三年级 · 算术
看图计算。

$\frac{3}{6}-\frac{1}{6}=$
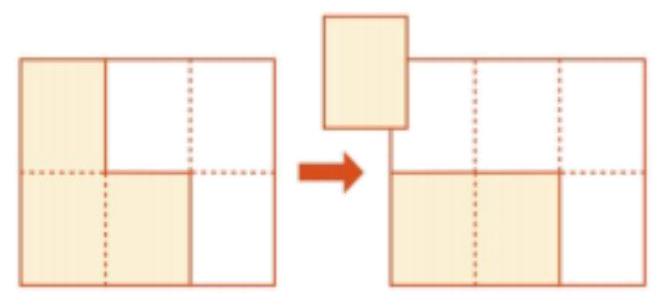
答案: $\frac{2}{6}$

【分析】根据图示可知, 3 个 $\frac{1}{6}$ 减 1 个 $\frac{1}{6}$, 得 2 个 $\frac{1}{6}, 2$ 个 $\frac{1}{6}$ 是 $\frac{2}{6}$, 依此计算。

【详解】 $\frac{3}{6}-\frac{1}{6}=\frac{2}{6}$